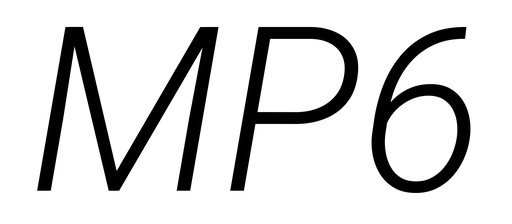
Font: Roboto-Italic_Light_Italic